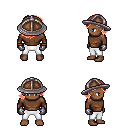
a pixel art fantasy rpg character, male body template, human, dark skin, brown long-sleeve shirt, white pants, red swoop hairstyle, chain helm, metal gloves, four views (front, back, left, right), 2x2 character sprite sheet, small pixel art, hard edges, no anti-aliasing